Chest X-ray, PA view. Patient: 69 years old, sex M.
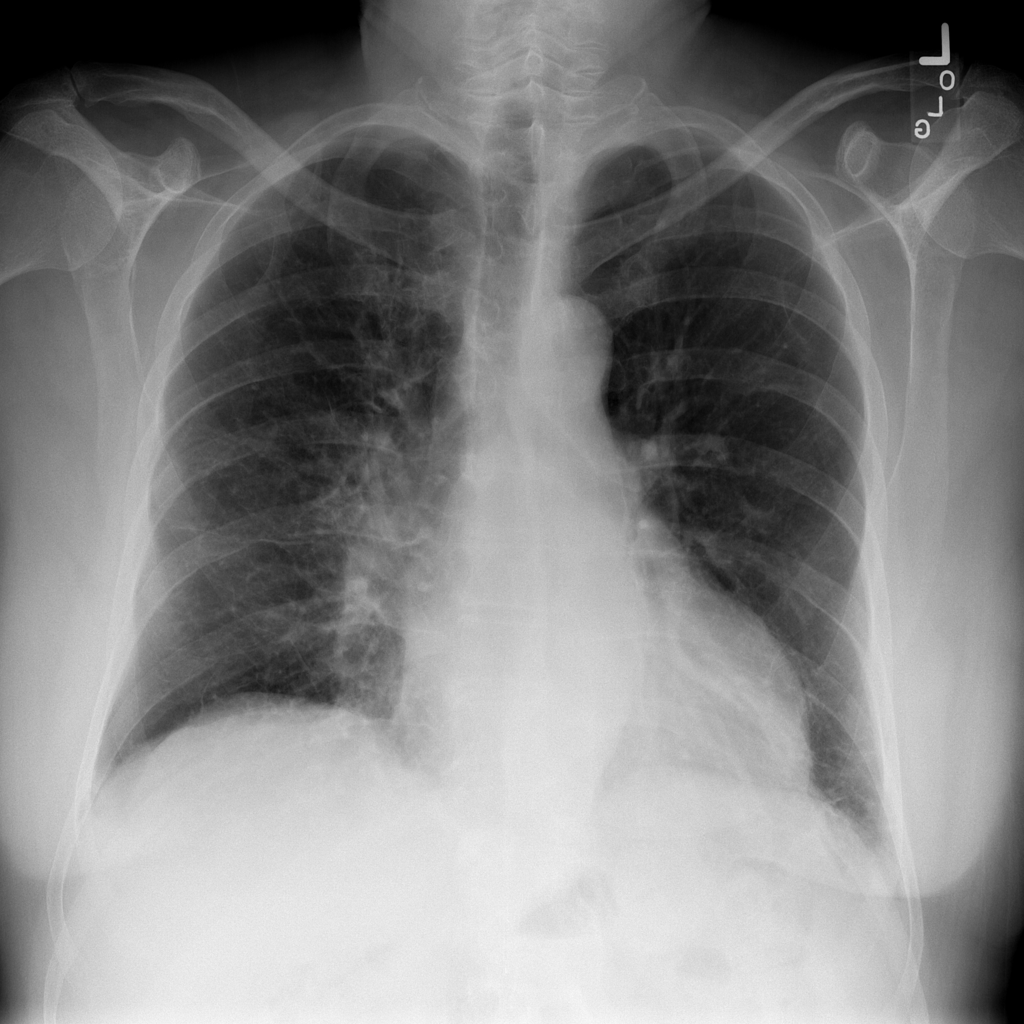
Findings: Cardiomegaly